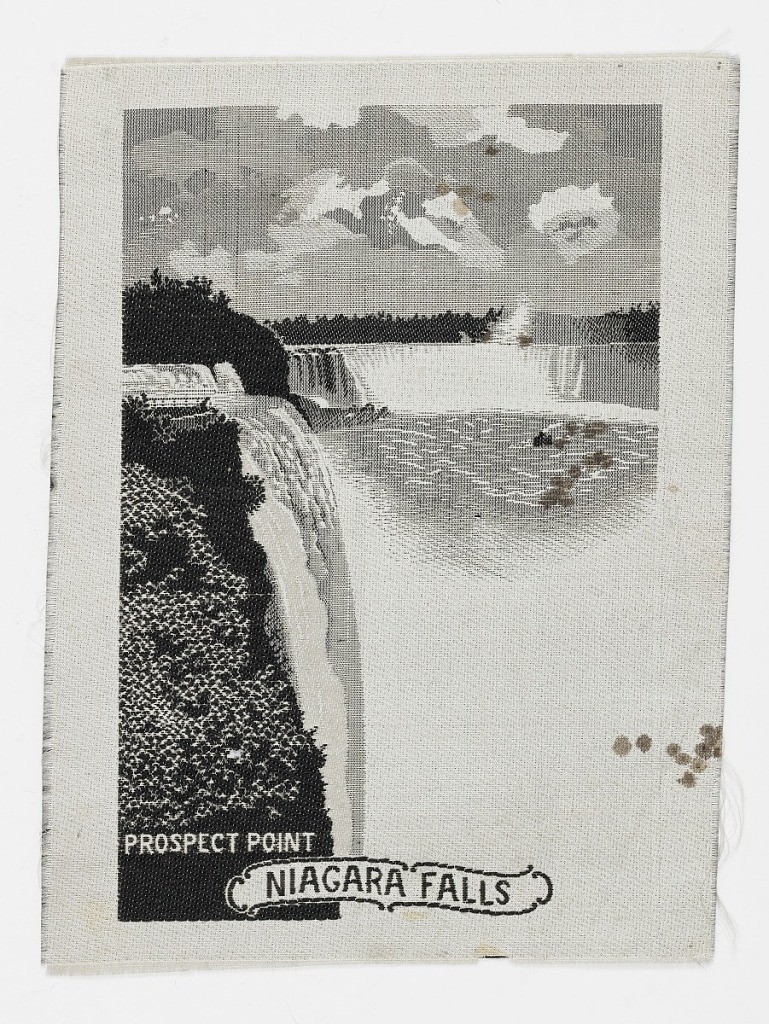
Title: Commemorative picture
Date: ca. 1880
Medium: silk Technique: jacquard-woven
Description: Souvenir of the World's Columbian Exposition with scene of Niagara Falls.